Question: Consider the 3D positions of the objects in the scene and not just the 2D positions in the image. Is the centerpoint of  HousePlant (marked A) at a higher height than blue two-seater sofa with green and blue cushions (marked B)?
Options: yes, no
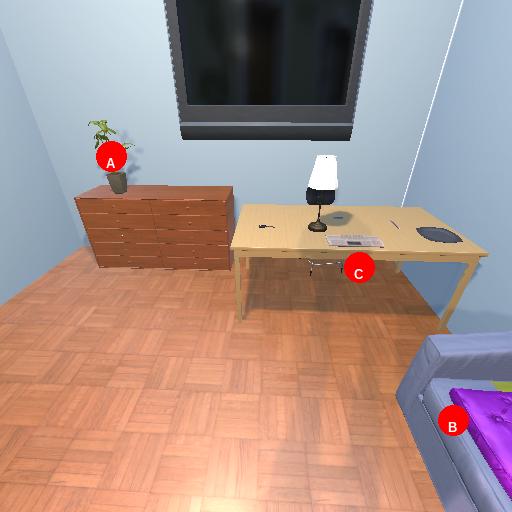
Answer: yes